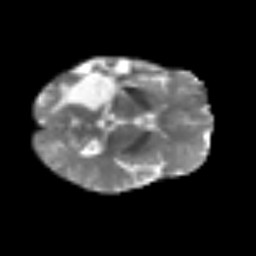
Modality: T2w
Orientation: axial
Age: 58
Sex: female
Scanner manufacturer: siemens
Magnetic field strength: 3 T
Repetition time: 3.2 s
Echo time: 0.081 s